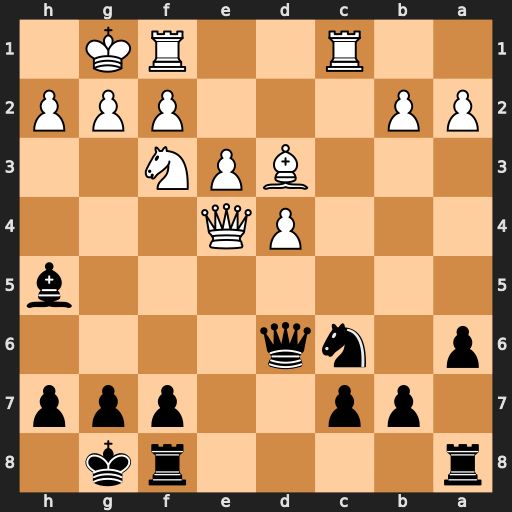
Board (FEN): r4rk1/1pp2ppp/p1nq4/7b/3PQ3/3BPN2/PP3PPP/2R2RK1
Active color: b
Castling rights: -
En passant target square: -
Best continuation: Bg6 Qh4 Bxd3